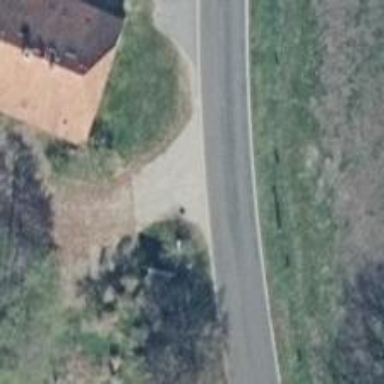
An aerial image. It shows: Gravel service road.